Question: While my tests run just fine, IntelliJ complains that it can't find the routes object and code auto complete fails to work. I've looked all over the documentation and this should just work. Here is what IntelliJ is reporting

Any thoughts as to what might be wrong with my project configuration?
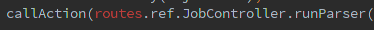
Answer: Most likely it's connected with the fact that the object is generated during project compilation. After compilation, it should be placed under the 'target/scala-{ver}/src_managed' directory. Mark this directory as source and IntelliJ should see routes correctly.
You can use one of the following steps to do it:
- 'Mark Directory As -> Generated Sources Root'
or
- 'File -> Project Structure... -> Modules -> Sources''src_managed'